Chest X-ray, PA view. Patient: 42 years old, sex M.
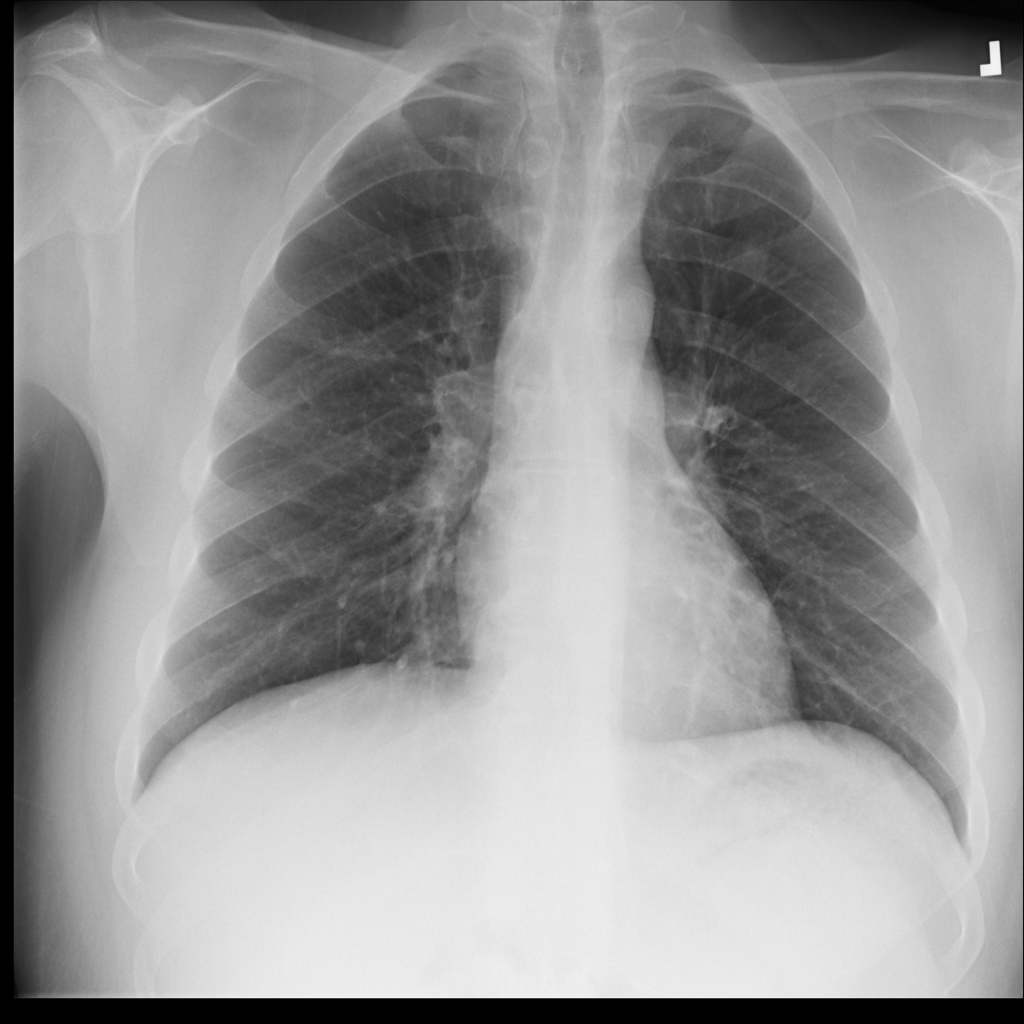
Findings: No Finding